Question: I have an issue every time I update my ASP.NET application on my IIS server. The issues are:
- '<customErrors mode="Off"/>'- -
I have an ASP.NET 4.5 Framework application. I am using Visual Studio 2012 to create the web application. I am using Windows Server 2008 R2 64 bit, with the IIS 7 role installed. Every last option for the IIS role was checked and installed.
Once IIS is up and running, I created a directory in C:\inetpub\wwwroot and put my published ASP.NET app in the directory that I created. I then added the app via IIS manager.

After that I can browse to my app from www.example.com/app. The current app is working. Since I want anyone who types in my TLD in the web browser to be redirected, I created an HTTP redirect via IIS manager under Default Web Site. It creates a 'web.config' file in C:\inetpub\wwwroot with the redirect in it.
After all of this is done everything works great. That is until I want to update the ASP.NET code. I delete the old files from C:\inetpub\wwwrootpp and copy in the new files. After that nothing works right anymore. I have tried to remove the app via IIS then re-adding it. I even removed the http redirect, and then re-added it. No matter what I do the root of my site www.example.com and the web app won't work. I have to remove the IIS role and reinstall it. Once I do that the current code works, and everything is back to normal.
Can someone please tell me how I can update my code with having to reinstall IIS every time?
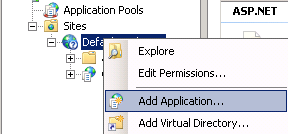
Answer: Once you created the the redirect in IIS, it created the redirect in the web.config file in C:\inetpub\wwwroot
Little did you know it also creates one in your app folder. Which is all good till you try to update the code. Since you erase the files in that folder when you publish (or at least that was pobably your settings) that file was removed.
You have to append your publish files not delete them since you ask IIS to redirect for you :)